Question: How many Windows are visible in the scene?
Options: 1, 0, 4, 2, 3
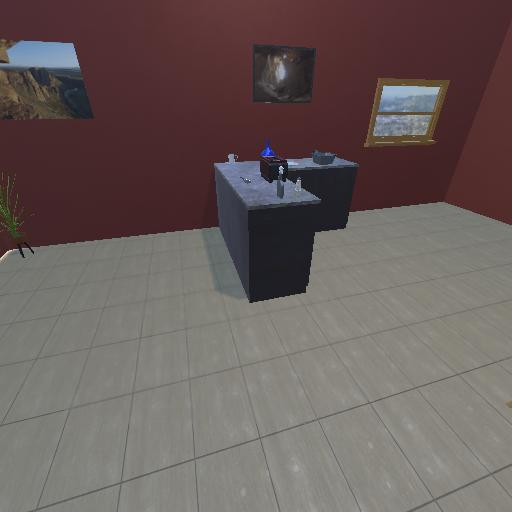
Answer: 1